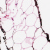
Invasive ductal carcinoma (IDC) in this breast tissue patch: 0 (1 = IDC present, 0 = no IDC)